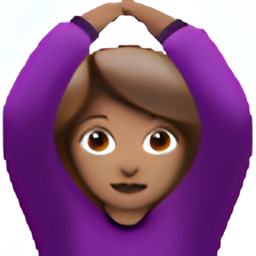
Name: woman gesturing ok type 4
Emoji: 🙆🏽‍♀️
Group: People & Body
Sub-group: person-gesture